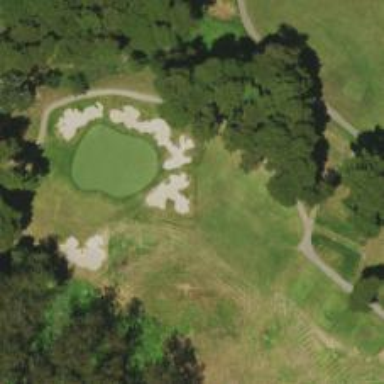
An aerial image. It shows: View of golf hole.